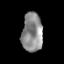
Tissue: prostate
Cell type: T cells
Senescence score: 0.3366
Nuclear area (px): 792
Mean DAPI intensity: 140.924